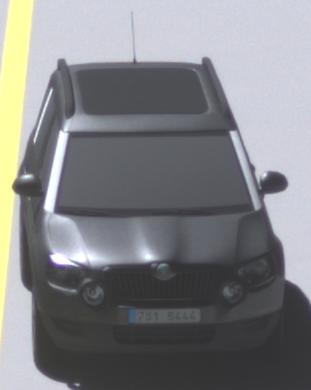
Make: Skoda
Model: Yeti 1.2 TSI
Detailed model: Yeti
Model produced from: 2009/11
Model produced until: 2011/10
Doors: 5
Color: gray
Road condition: dry road
Daytime: midday
Contrast: high contrast